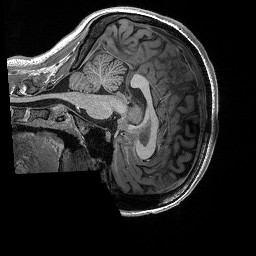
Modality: T1w
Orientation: sagittal
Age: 20
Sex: female
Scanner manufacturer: siemens
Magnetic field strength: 3 T
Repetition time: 2.3 s
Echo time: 0.00298 s